Question: I'm trying to denoise a "Lang-Stereotest" (so it's called in Germany...) like this one:
<URL>
I have used some filters as you can see in my source code:
'''
(some code before...)
# Blur
output = cv2.blur(image, (10, 10))
img = Image.fromarray(output, 'RGB')
img.save("images/Filters/" + filePath.split('/')[1].split('.')[0] + " - Blur.jpg")
# Bilareal
output = cv2.bilateralFilter(image, 50, 50, 50)
img = Image.fromarray(output, 'RGB')
img.save("images/Filters/" + filePath.split('/')[1].split('.')[0] + " - Bilateral.jpg")
# MedianBlur
output = cv2.medianBlur(image, 5)
img = Image.fromarray(output, 'RGB')
img.save("images/Filters/" + filePath.split('/')[1].split('.')[0] + " - MedianBlur.jpg")
# Weighted
output = cv2.addWeighted(image, 5, image, -5, 128)
img = Image.fromarray(output, 'RGB')
img.save("images/Filters/" + filePath.split('/')[1].split('.')[0] + " - Weighted.jpg")
# Try to combine...
output = ... # here I want to combine the filters to gain best results..
img.save("images/Filters/" + filePath.split('/')[1].split('.')[0] + " - Best.jpg")
(some code after...)
'''
As a result I got <URL>:

[Blur], [Median Blur]
(I'll add "Blur" and "Median Blur" once I hit 10 reputation.... Sorry)
Ofcourse the results are far away from perfect and I also know, that there is no hundred percent solution but I think that it should significantly better..
Maybe someone of you have an idea on how to get a better result!
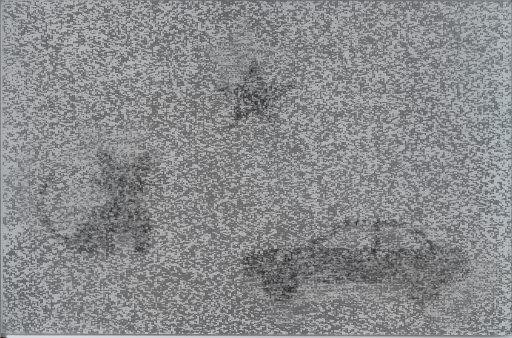
Answer: I have two approaches in mind
# FIRST - Brute-Force approach
Here I manually set a threshold level below which all pixel values are 0 i.e; black
'''
ret,th = cv2.threshold(gray, 100, 255, 1)
'''
<URL>
It looks pretty OK. But we can go further.
# SECOND - Calculative approach
Here I set a threshold based on the value of the gray scale image. This is a method statisticians use for separating data into different classes in data science. So I thought 'Why not try it out for images?'
Here is the code snippet for that:
'''
sigma = 0.33
v = np.median(gray)
threshold = (1.0 - sigma) * v
for i in range(gray1.shape[0]):
for j in range(gray1.shape[1]):
if (gray[i, j] < threshold):
gray1[i, j] = 0
else:
gray[i, j] = 255
cv2.imwrite('gray1.jpg',gray1)
'''
<URL>
Yes, it does not look so perfect, but this is where I could go.
From here on it is up to you. You can apply median'filtering followed by some'morphological' operations to attain what you want.
## EDIT
I just copied the 'gray' image into 'gray1' as reference to be used in the 'for' loop.
Here is the complete code for a better understanding:
'''
import cv2
import numpy as np
filename = '1.jpg'
img = cv2.imread(filename)
gray = cv2.cvtColor(img,cv2.COLOR_BGR2GRAY)
gray1 = gray
sigma = 0.33
v = np.median(gray)
threshold = (1.0 - sigma) * v
for i in range(gray1.shape[0]):
for j in range(gray1.shape[1]):
if (gray[i, j] < threshold):
gray1[i, j] = 0
else:
gray[i, j] = 255
cv2.imwrite('gray1.jpg',gray1)
'''
Hope this helped!!!!!!
:)